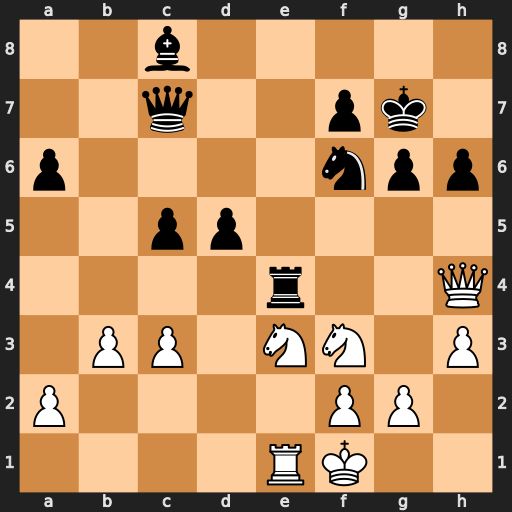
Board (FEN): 2b5/2q2pk1/p4npp/2pp4/4r2Q/1PP1NN1P/P4PP1/4RK2
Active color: w
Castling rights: -
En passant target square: -
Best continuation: Qxf6+ Kxf6 Nxd5+ Ke6 Nxc7+